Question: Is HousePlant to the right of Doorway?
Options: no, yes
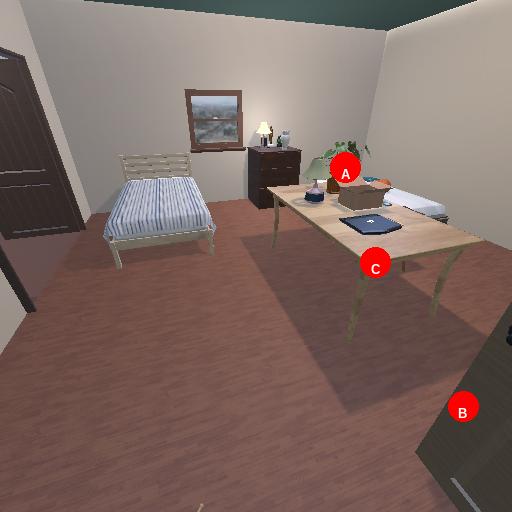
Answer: no